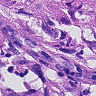
Metastatic tissue present: yes